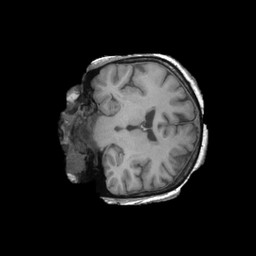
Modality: T1w
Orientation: coronal
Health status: ill
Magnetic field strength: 3 T